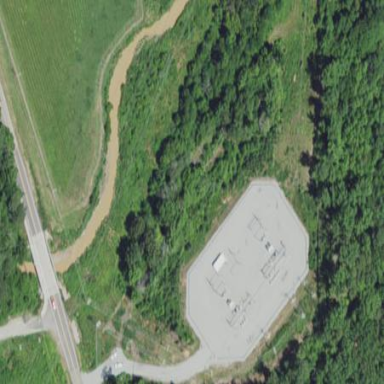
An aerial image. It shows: Distribution level power substation enclosed by fence.